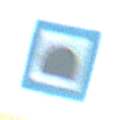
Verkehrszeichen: Tunnel
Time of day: SunriseSunset
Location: Outdoor (Nature)
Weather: Clear
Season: NotSpecified
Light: Natural